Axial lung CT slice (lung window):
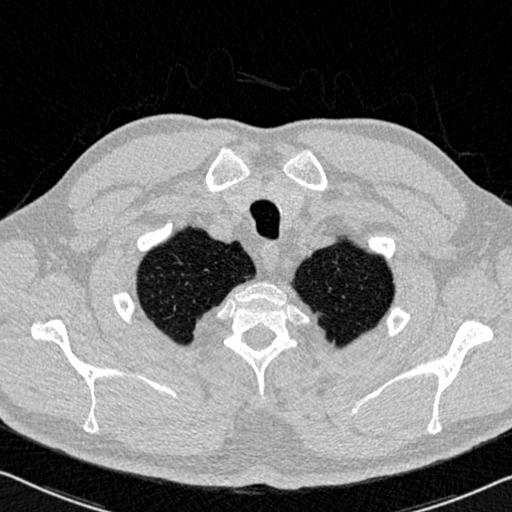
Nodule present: no